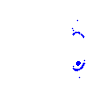
Particle: pion